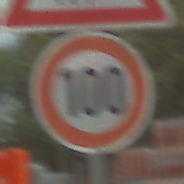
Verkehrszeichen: Geschwindigkeit100
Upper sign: ReiterLinks
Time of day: MorningAfternoon
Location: Outdoor (Suburban)
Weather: PartlyCloudy
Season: NotSpecified
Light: Natural